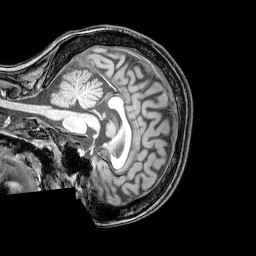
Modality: T1w
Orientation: sagittal
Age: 21
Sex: female
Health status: healthy
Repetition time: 0.081 s
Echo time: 0.037 s